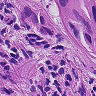
Metastatic tissue present: yes